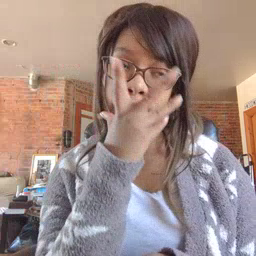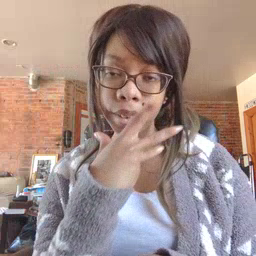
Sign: pretty